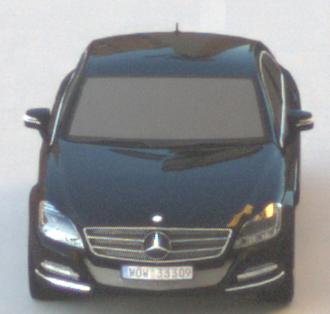
Make: Mercedes-Benz
Model: CLS Coupé 350
Detailed model: CLS-Class (218) Coupé
Model produced from: 2011/01
Model produced until: 2014/07
Doors: 4
Color: black
Road condition: dry road
Daytime: sunrise or sunset
Contrast: medium contrast